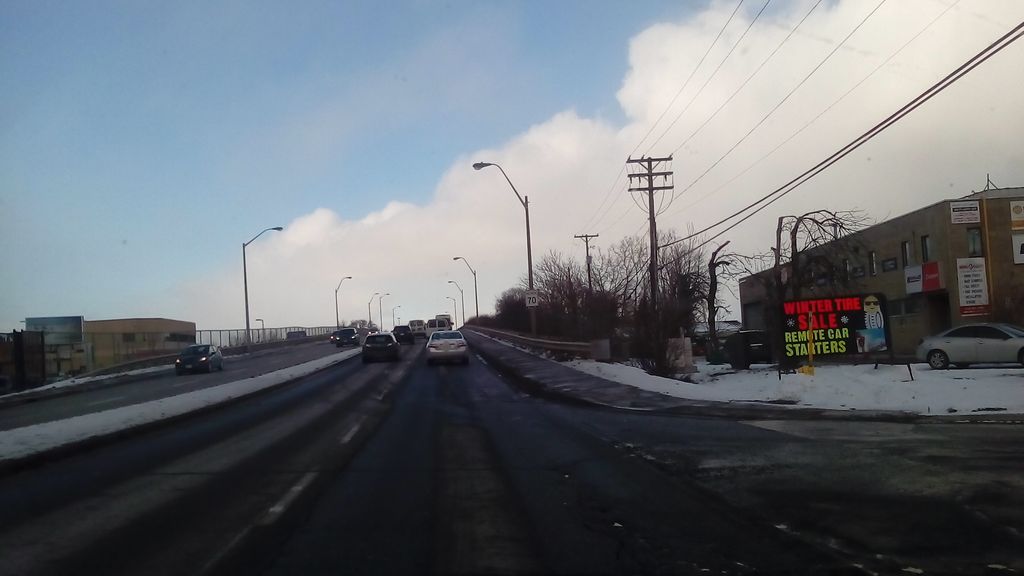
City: ottawa-gatineau